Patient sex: M
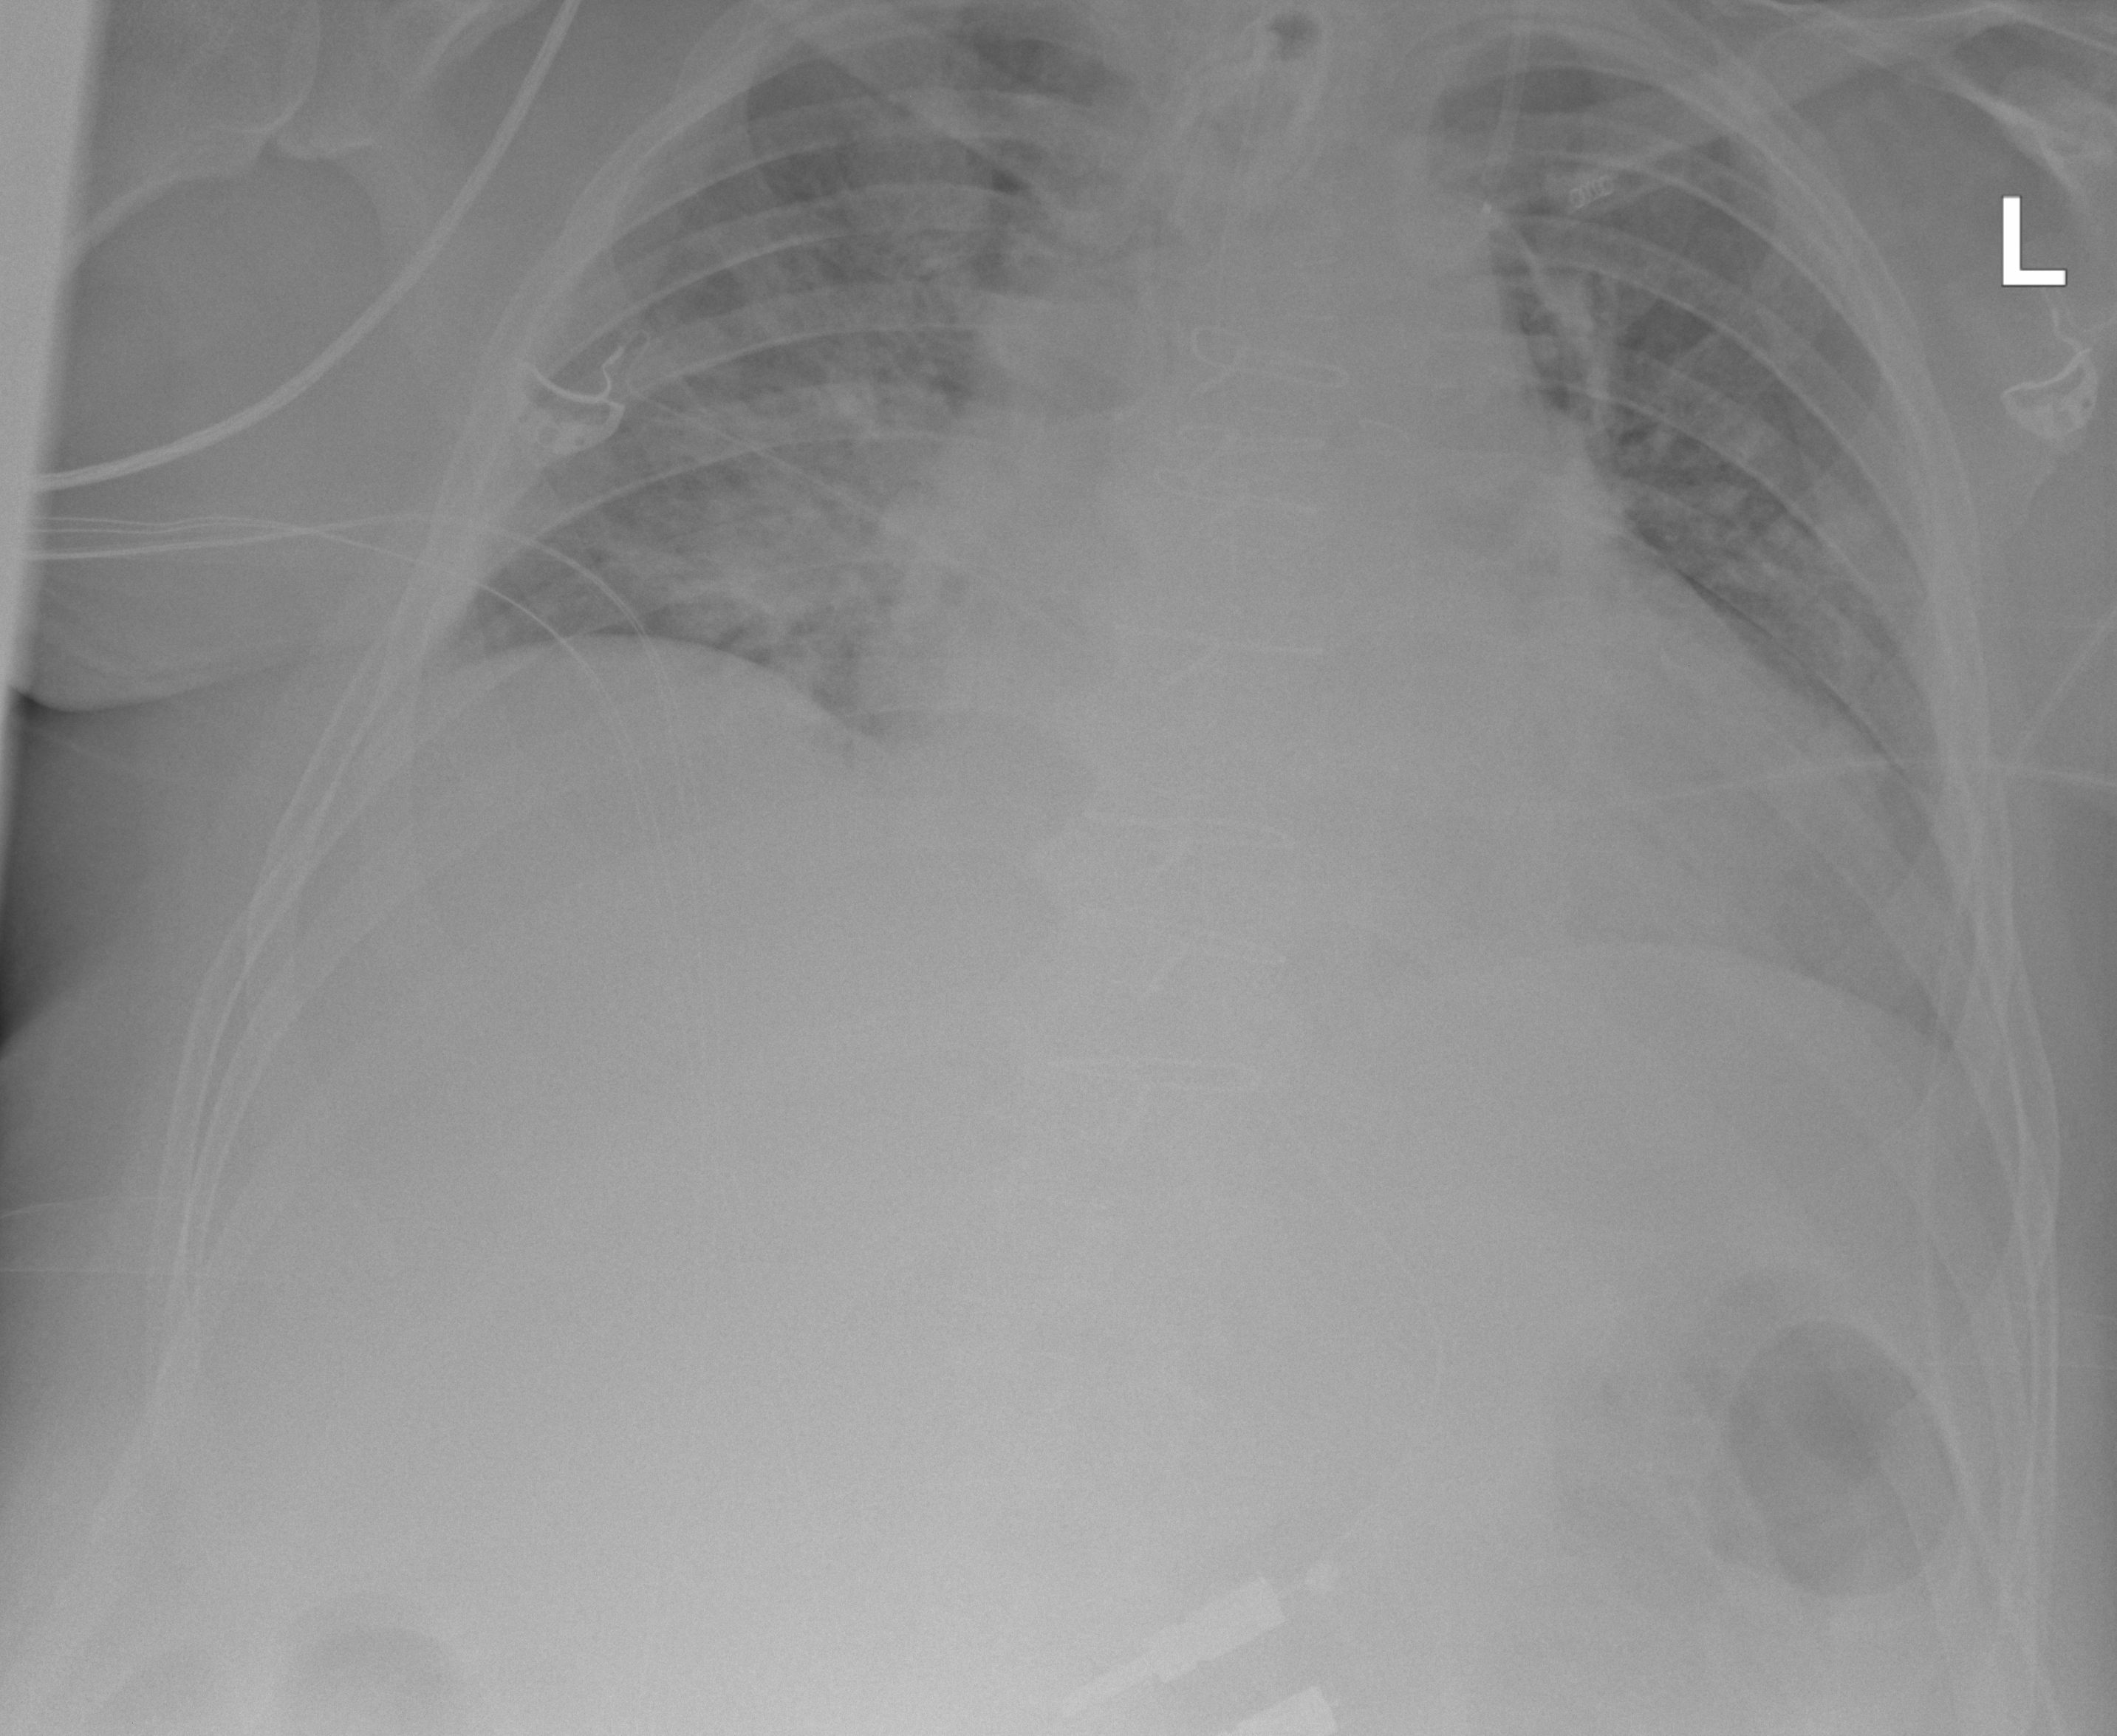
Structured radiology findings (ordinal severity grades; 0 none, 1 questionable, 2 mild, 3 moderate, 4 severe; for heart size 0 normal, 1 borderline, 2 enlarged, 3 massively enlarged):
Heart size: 2
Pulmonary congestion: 3
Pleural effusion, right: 0
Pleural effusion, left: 0
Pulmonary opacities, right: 3
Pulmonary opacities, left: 1
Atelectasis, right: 2
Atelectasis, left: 0